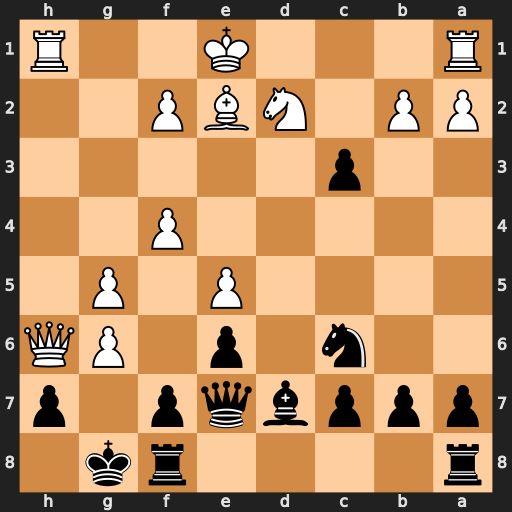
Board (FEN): r4rk1/pppbqp1p/2n1p1PQ/4P1P1/5P2/2p5/PP1NBP2/R3K2R
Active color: b
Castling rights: KQ
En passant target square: -
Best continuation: cxd2+ Kxd2 fxg6